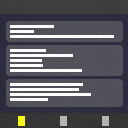
Screen state: on